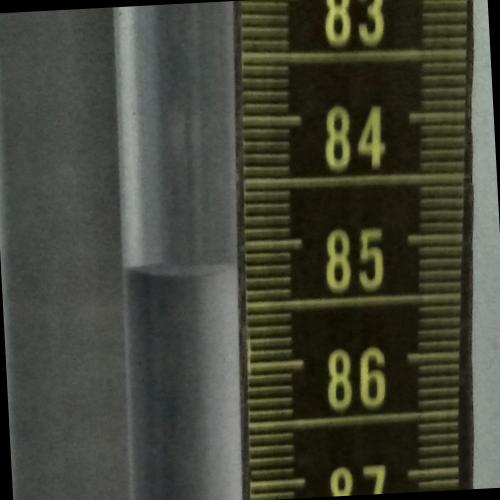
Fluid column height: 85.2 cm